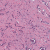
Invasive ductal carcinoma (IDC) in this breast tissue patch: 1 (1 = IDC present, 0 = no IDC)